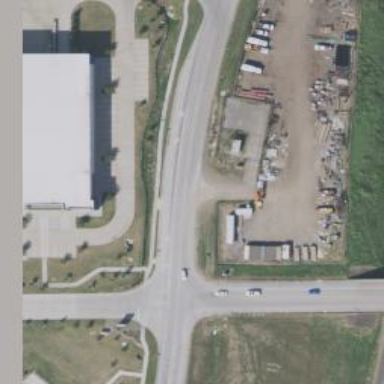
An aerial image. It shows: Secondary road with frontage road.